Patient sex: M
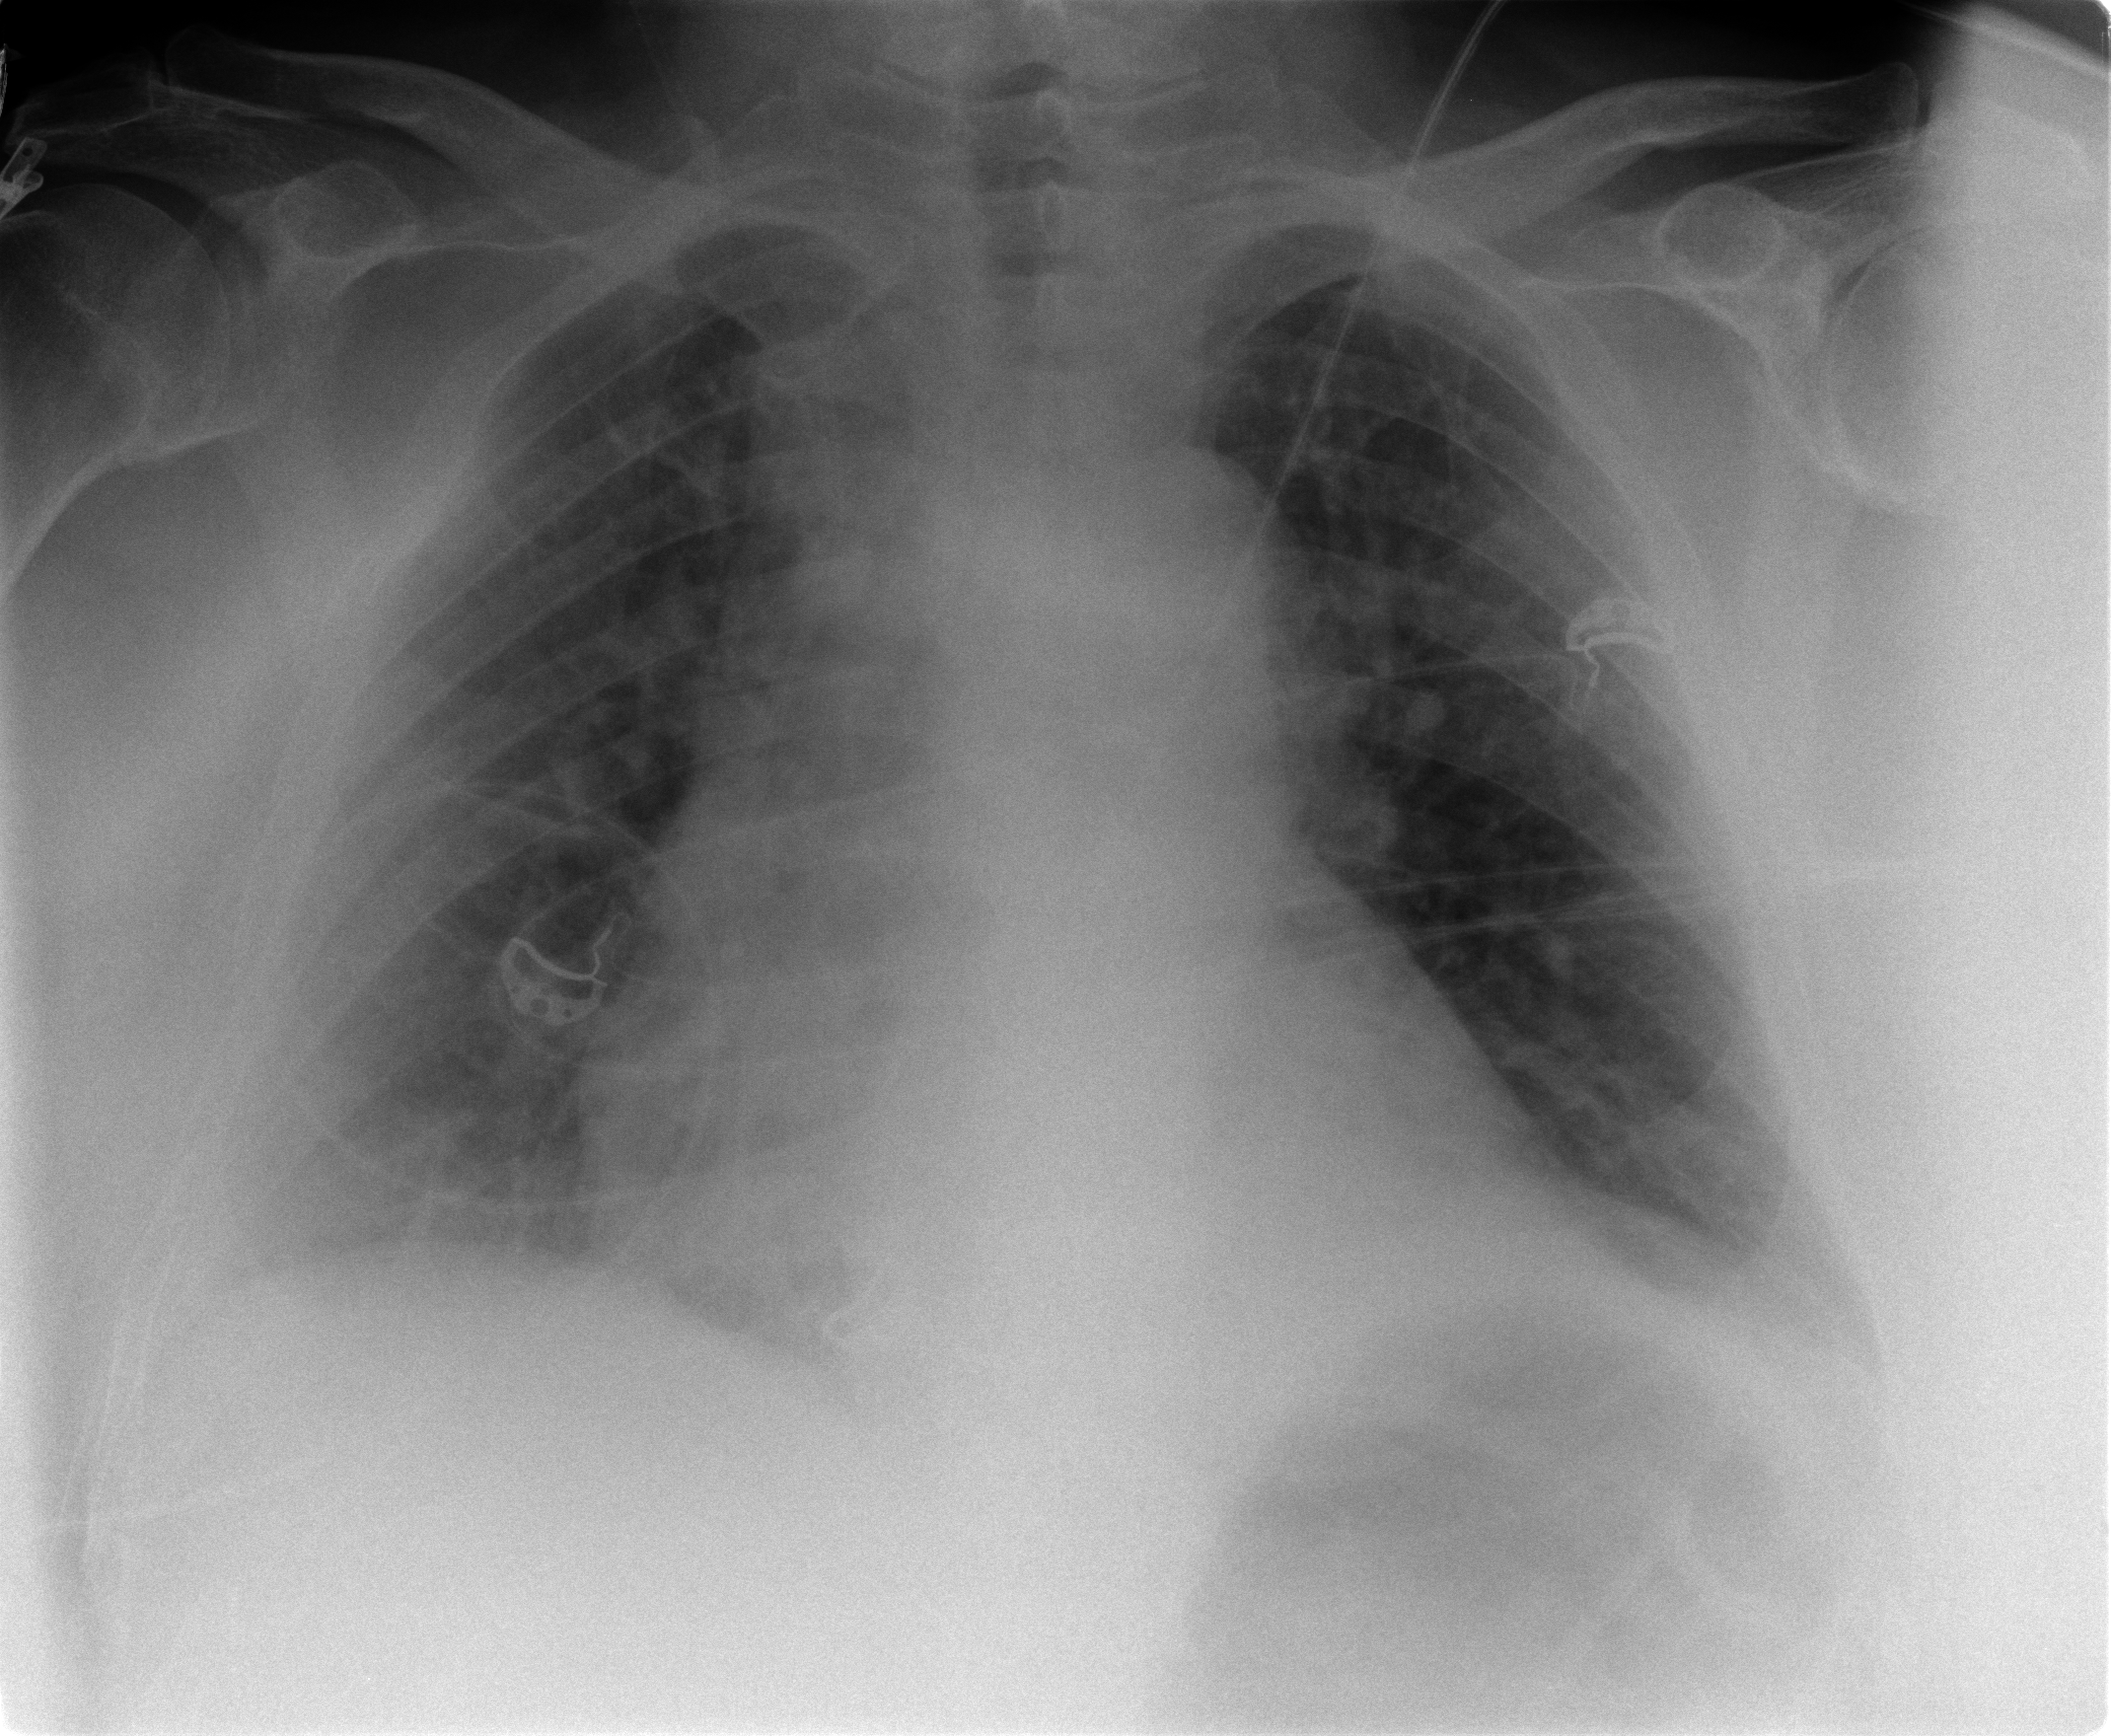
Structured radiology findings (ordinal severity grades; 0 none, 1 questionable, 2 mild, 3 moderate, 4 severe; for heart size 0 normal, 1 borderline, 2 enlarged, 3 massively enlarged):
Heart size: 0
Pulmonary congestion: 2
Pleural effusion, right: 0
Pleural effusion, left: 0
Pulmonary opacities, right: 0
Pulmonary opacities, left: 0
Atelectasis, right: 2
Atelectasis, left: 2